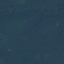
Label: Forest